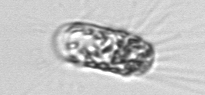
Label: Corethron_hystrix